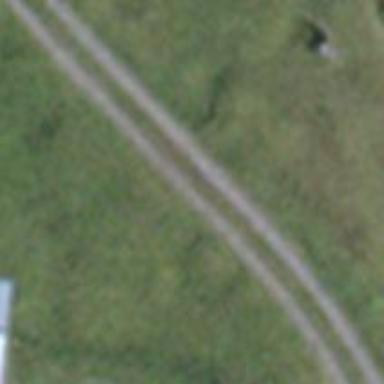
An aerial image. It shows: Track road with grade4 tracktype.